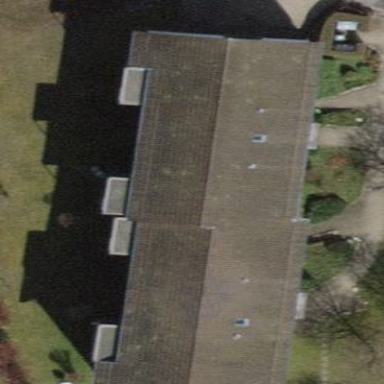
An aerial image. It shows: Pitched roof building.